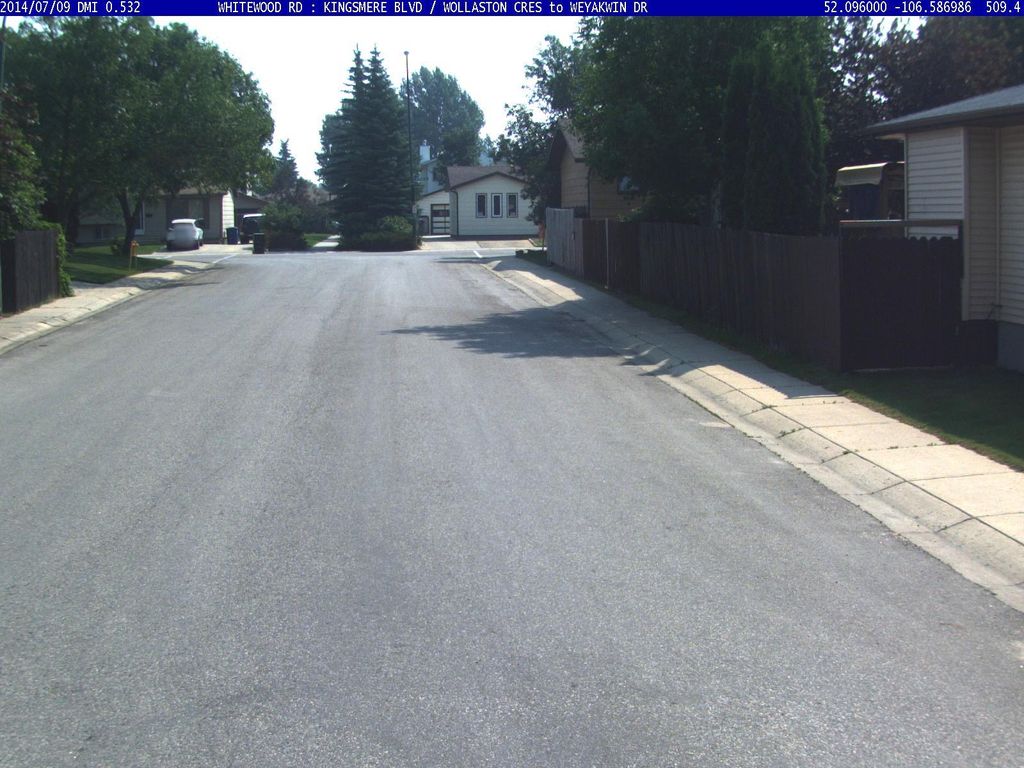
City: saskatoon